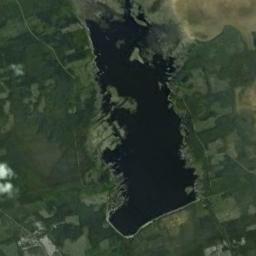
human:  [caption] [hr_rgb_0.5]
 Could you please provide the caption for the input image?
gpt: The lake with a border that is not obvious lies on a flat ground covered with vegetation and the water is dark blue .

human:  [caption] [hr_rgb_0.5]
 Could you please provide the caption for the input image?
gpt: The lake in the picture is small .

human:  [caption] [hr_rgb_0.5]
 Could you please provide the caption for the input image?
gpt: Many trees are around the lake .

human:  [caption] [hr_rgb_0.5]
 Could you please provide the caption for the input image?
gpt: The almost rectangular blue lake is surrounded by fields with green plants .

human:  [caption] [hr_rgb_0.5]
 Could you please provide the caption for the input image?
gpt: There are green farmlands around the lake .